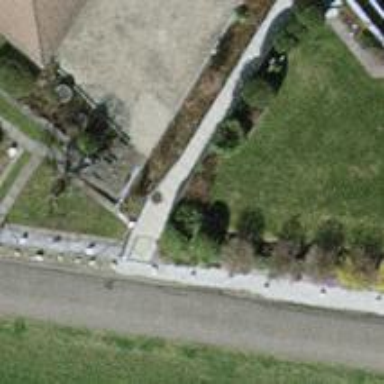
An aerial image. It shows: Footway made of concrete plates.